Question: I have an excel table where there are part codes in a column and for every part code, there are 3-4 subsections (<PHONE>) with information which I need to attach to the part code in a column view.
The number of created rows depends on if there is data entered into subsection 1400. <PHONE> has always information and needs to be converted into a table.
I don't even know from where to start so currently I have no code to show
I added a picture of how the data is represented and what the result should look like:

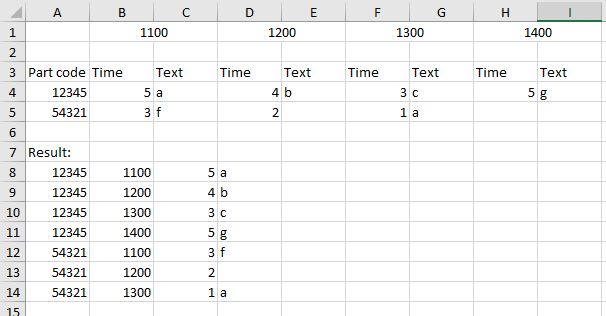
Answer: You could do it like that
'''
Option Explicit
Sub TransformA()
Dim rg As Range
Dim lastRow As Long, lineNo As Long, i As Long, j As Long
Dim shInput As Worksheet, shResult As Worksheet
Dim vDat As Variant, resDat As Variant
Dim subSection As String
' Make sure you run the code with the data in the Activesheet
Set shInput = ActiveSheet
' And you have data which starts in row 4 with the heading in row 3
' otherwise adjust accordingly
lastRow = shInput.Range("A4").End(xlDown).Row
Set rg = shInput.Range("A4:I" & lastRow)
vDat = rg
ReDim resDat(1 To UBound(vDat, 1) * 4, 1 To 4)
lineNo = 1
For j = 1 To UBound(vDat, 1)
For i = 0 To 2
Select Case i
Case 0: subSection = "1100"
Case 1: subSection = "1200"
Case 2: subSection = "1300"
End Select
resDat(lineNo + i, 1) = vDat(j, 1)
resDat(lineNo + i, 2) = subSection
resDat(lineNo + i, 3) = vDat(j, 2 + 2 * i)
resDat(lineNo + i, 4) = vDat(j, 3 + 2 * i)
Next
i = 3
subSection = "1400"
If Len(vDat(j, 2 + 2 * i)) = 0 And Len(vDat(j, 3 + 2 * i)) = 0 Then
lineNo = lineNo + 3
Else
resDat(lineNo + i, 1) = vDat(j, 1)
resDat(lineNo + i, 2) = subSection
resDat(lineNo + i, 3) = vDat(j, 2 + 2 * i)
resDat(lineNo + i, 4) = vDat(j, 3 + 2 * i)
lineNo = lineNo + 4
End If
Next
' Output the result to a new sheet
Set shResult = Sheets.Add
With shResult
.Cells(1, 1).Value = "Part Code"
.Cells(1, 2).Value = "Subsection"
.Cells(1, 3).Value = "Time"
.Cells(1, 4).Value = "Text"
End With
shResult.Range("A2").Resize(UBound(resDat, 1), 4) = resDat
End Sub
'''